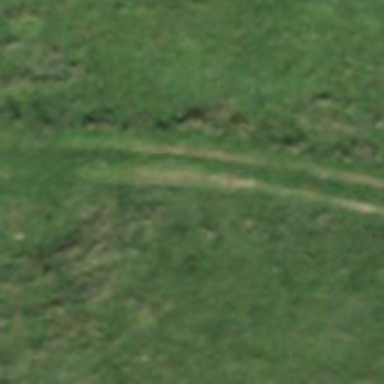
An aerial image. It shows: Track road with grade4 tracktype.